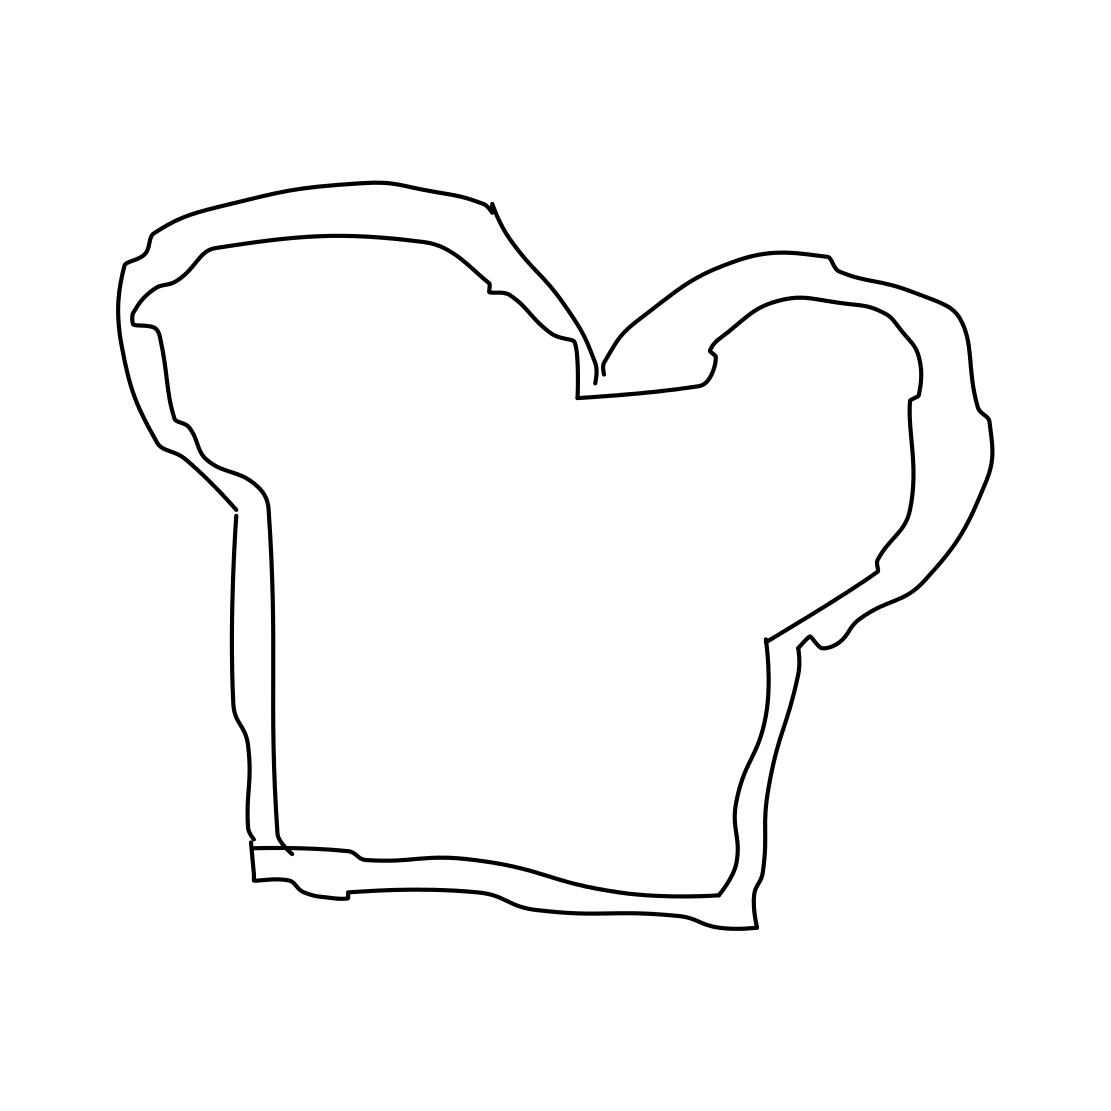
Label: bread